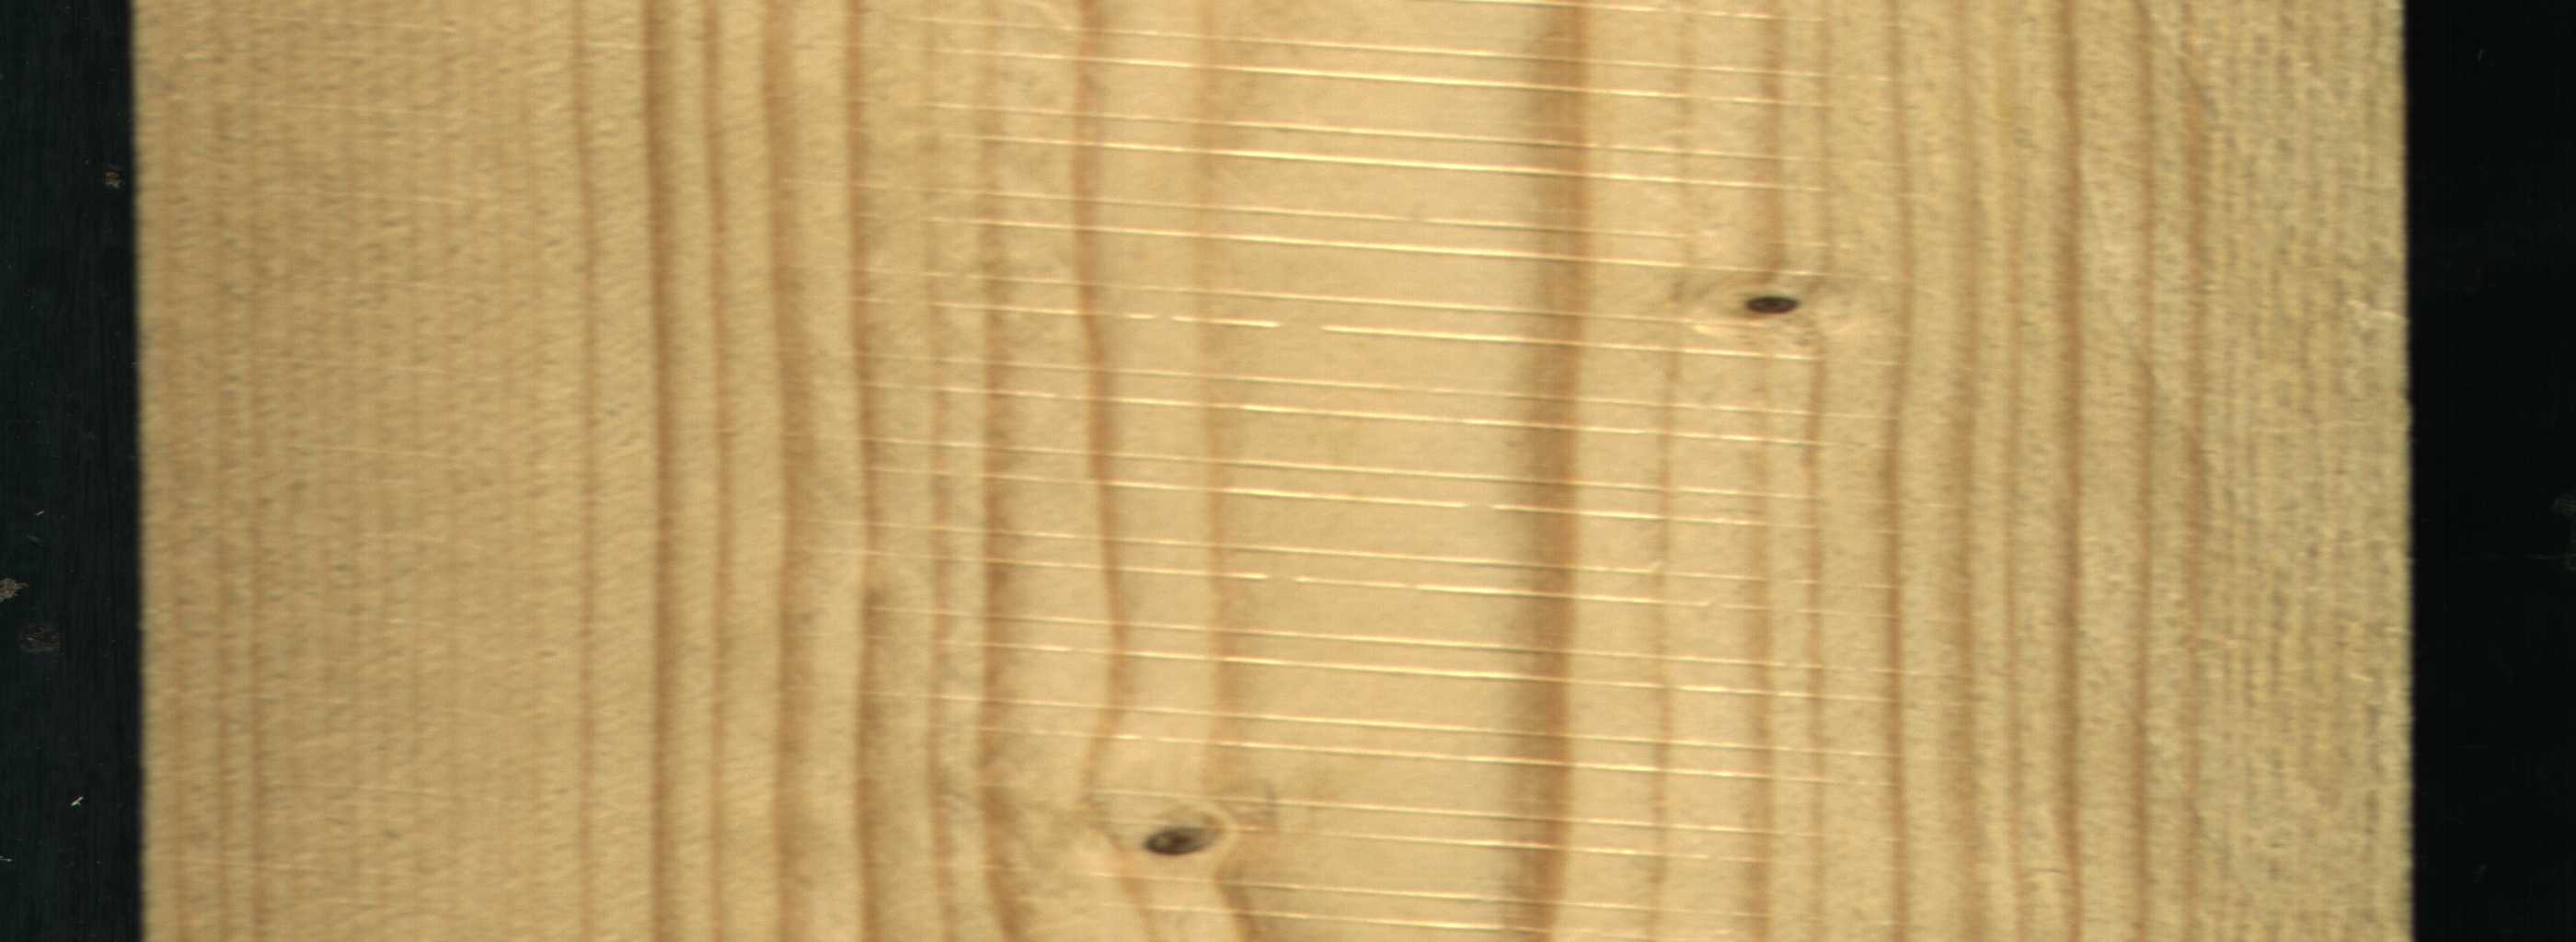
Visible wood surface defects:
Dead_Knot
Live_Knot